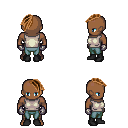
a pixel art fantasy rpg character, male body template, human, dark skin, white sleeveless shirt, teal pants, brown long mohawk hairstyle, metal gloves, black shoes, four views (front, back, left, right), 2x2 character sprite sheet, small pixel art, hard edges, no anti-aliasing